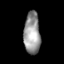
Tissue: skin
Cell type: Others
Senescence score: 0.6878
Nuclear area (px): 669
Mean DAPI intensity: 153.048